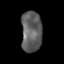
Tissue: skin
Cell type: Epithelial cells
Senescence score: 0.2872
Nuclear area (px): 823
Mean DAPI intensity: 94.695